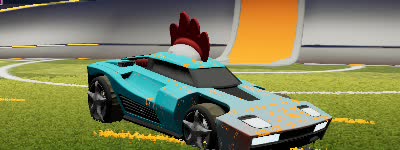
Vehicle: breakout